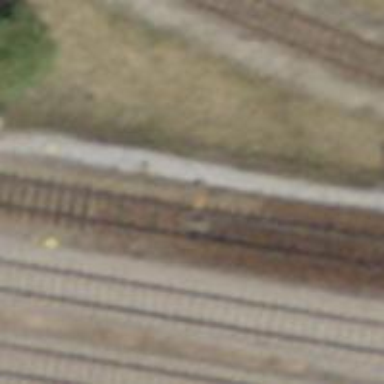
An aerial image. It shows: Railway switch.